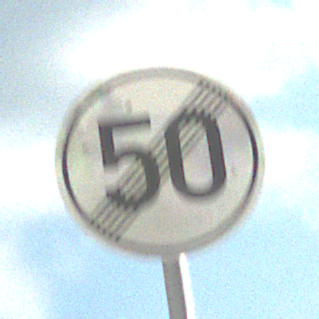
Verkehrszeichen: EndeGeschwindigkeit50
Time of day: MorningAfternoon
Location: Outdoor (Beach)
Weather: PartlyCloudy
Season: NotSpecified
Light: Natural